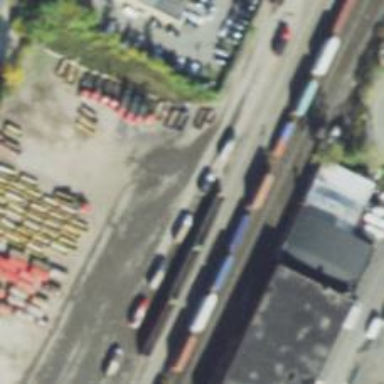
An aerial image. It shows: Abandoned railway yard is depicted.